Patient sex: F
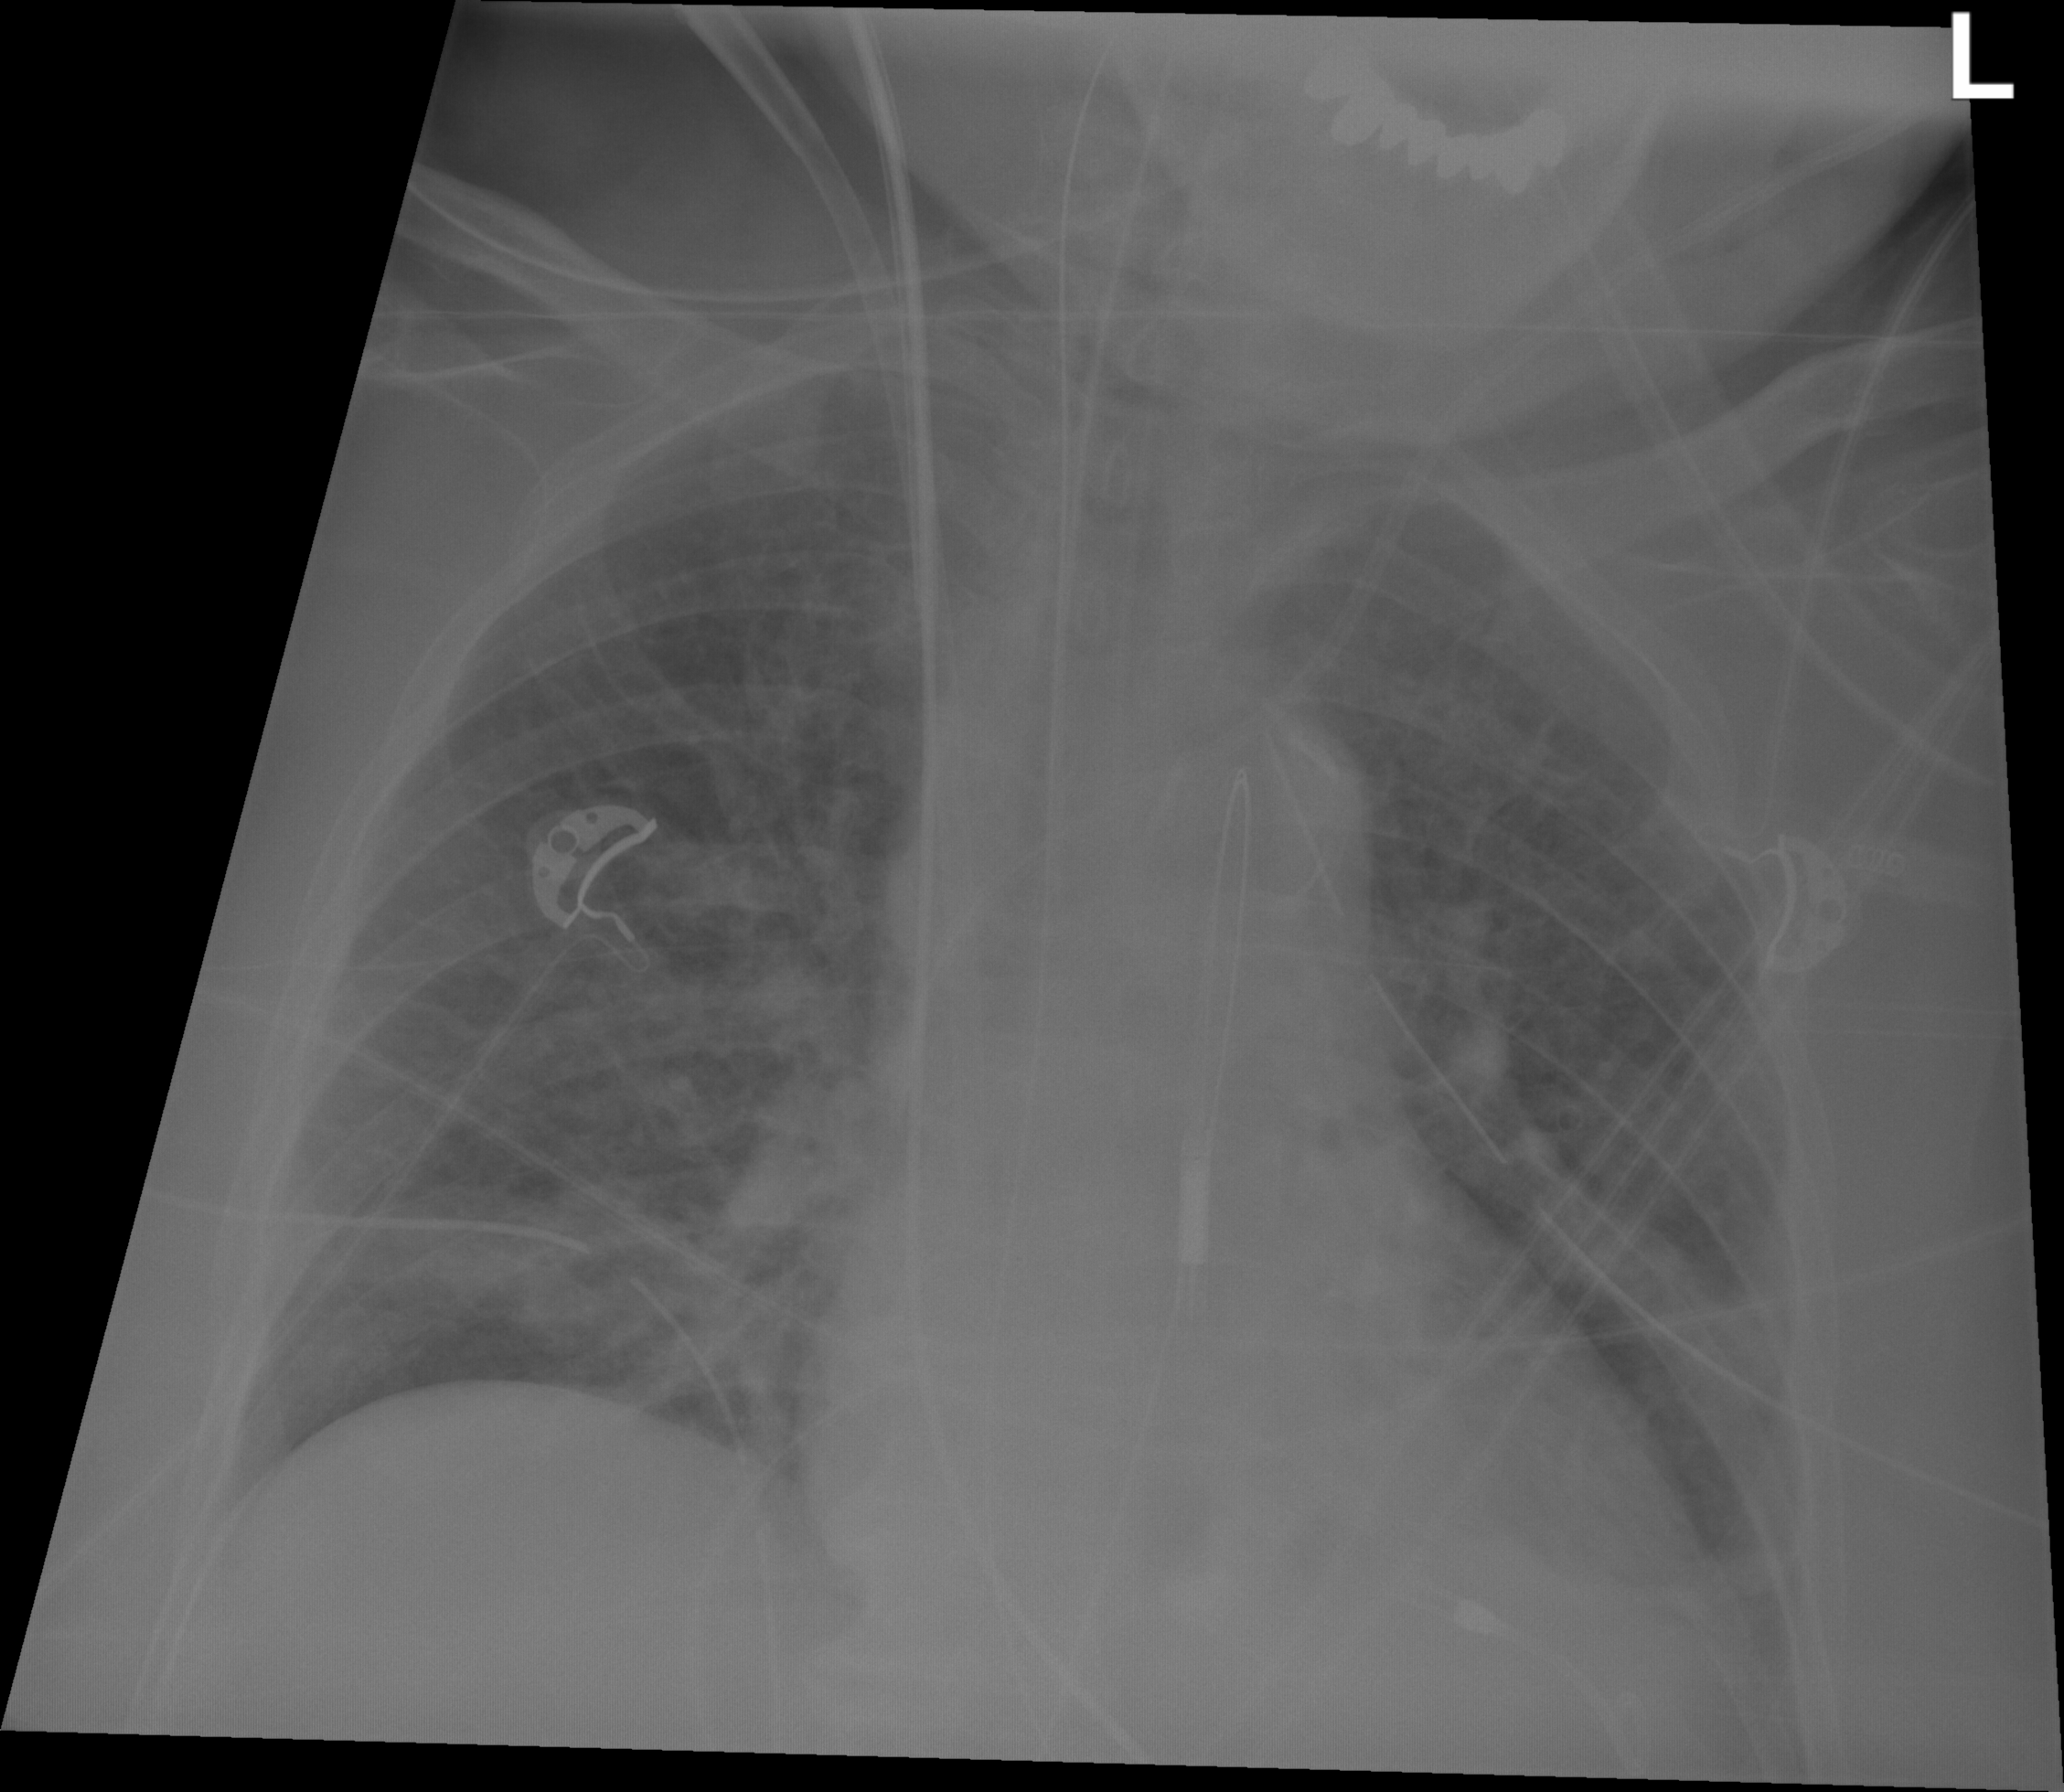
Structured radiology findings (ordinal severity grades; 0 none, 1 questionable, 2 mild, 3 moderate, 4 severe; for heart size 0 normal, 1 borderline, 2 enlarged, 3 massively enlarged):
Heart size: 0
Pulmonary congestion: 2
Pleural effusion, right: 0
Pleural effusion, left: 2
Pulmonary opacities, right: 2
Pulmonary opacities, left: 2
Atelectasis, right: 2
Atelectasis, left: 2